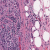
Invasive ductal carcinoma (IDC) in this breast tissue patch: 0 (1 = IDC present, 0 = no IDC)